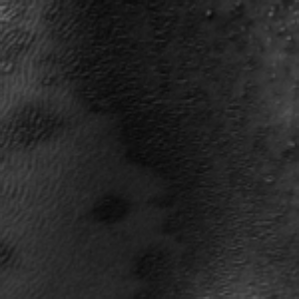
Label: frost